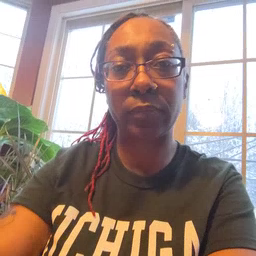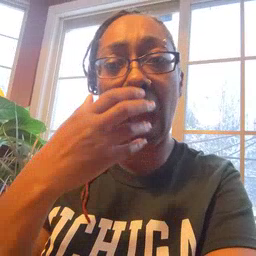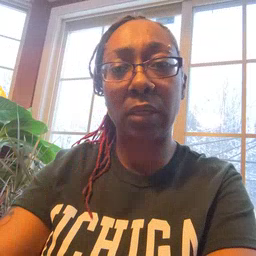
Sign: hot